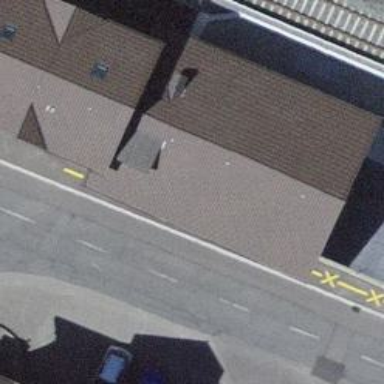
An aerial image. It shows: Train station building.